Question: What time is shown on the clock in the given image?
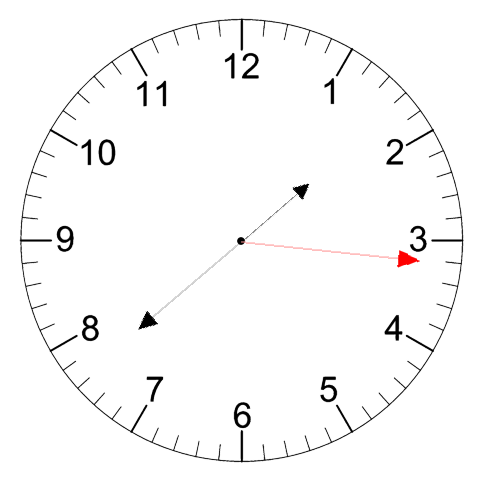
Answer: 01:38:16